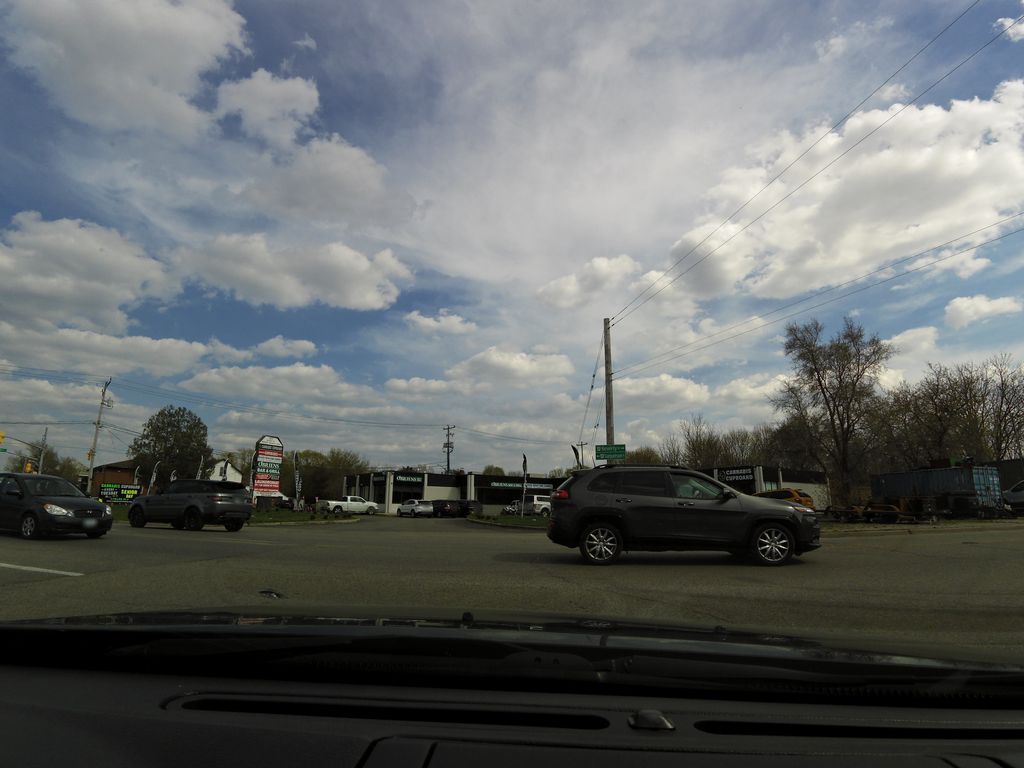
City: kitchener-waterloo